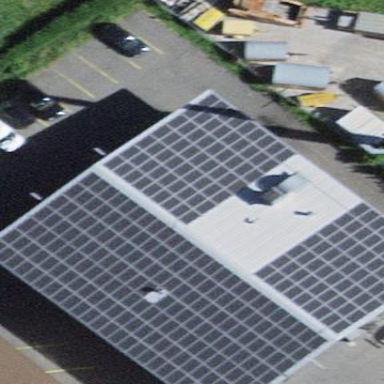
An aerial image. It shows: Solar power generator using photovoltaic panels.